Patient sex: F
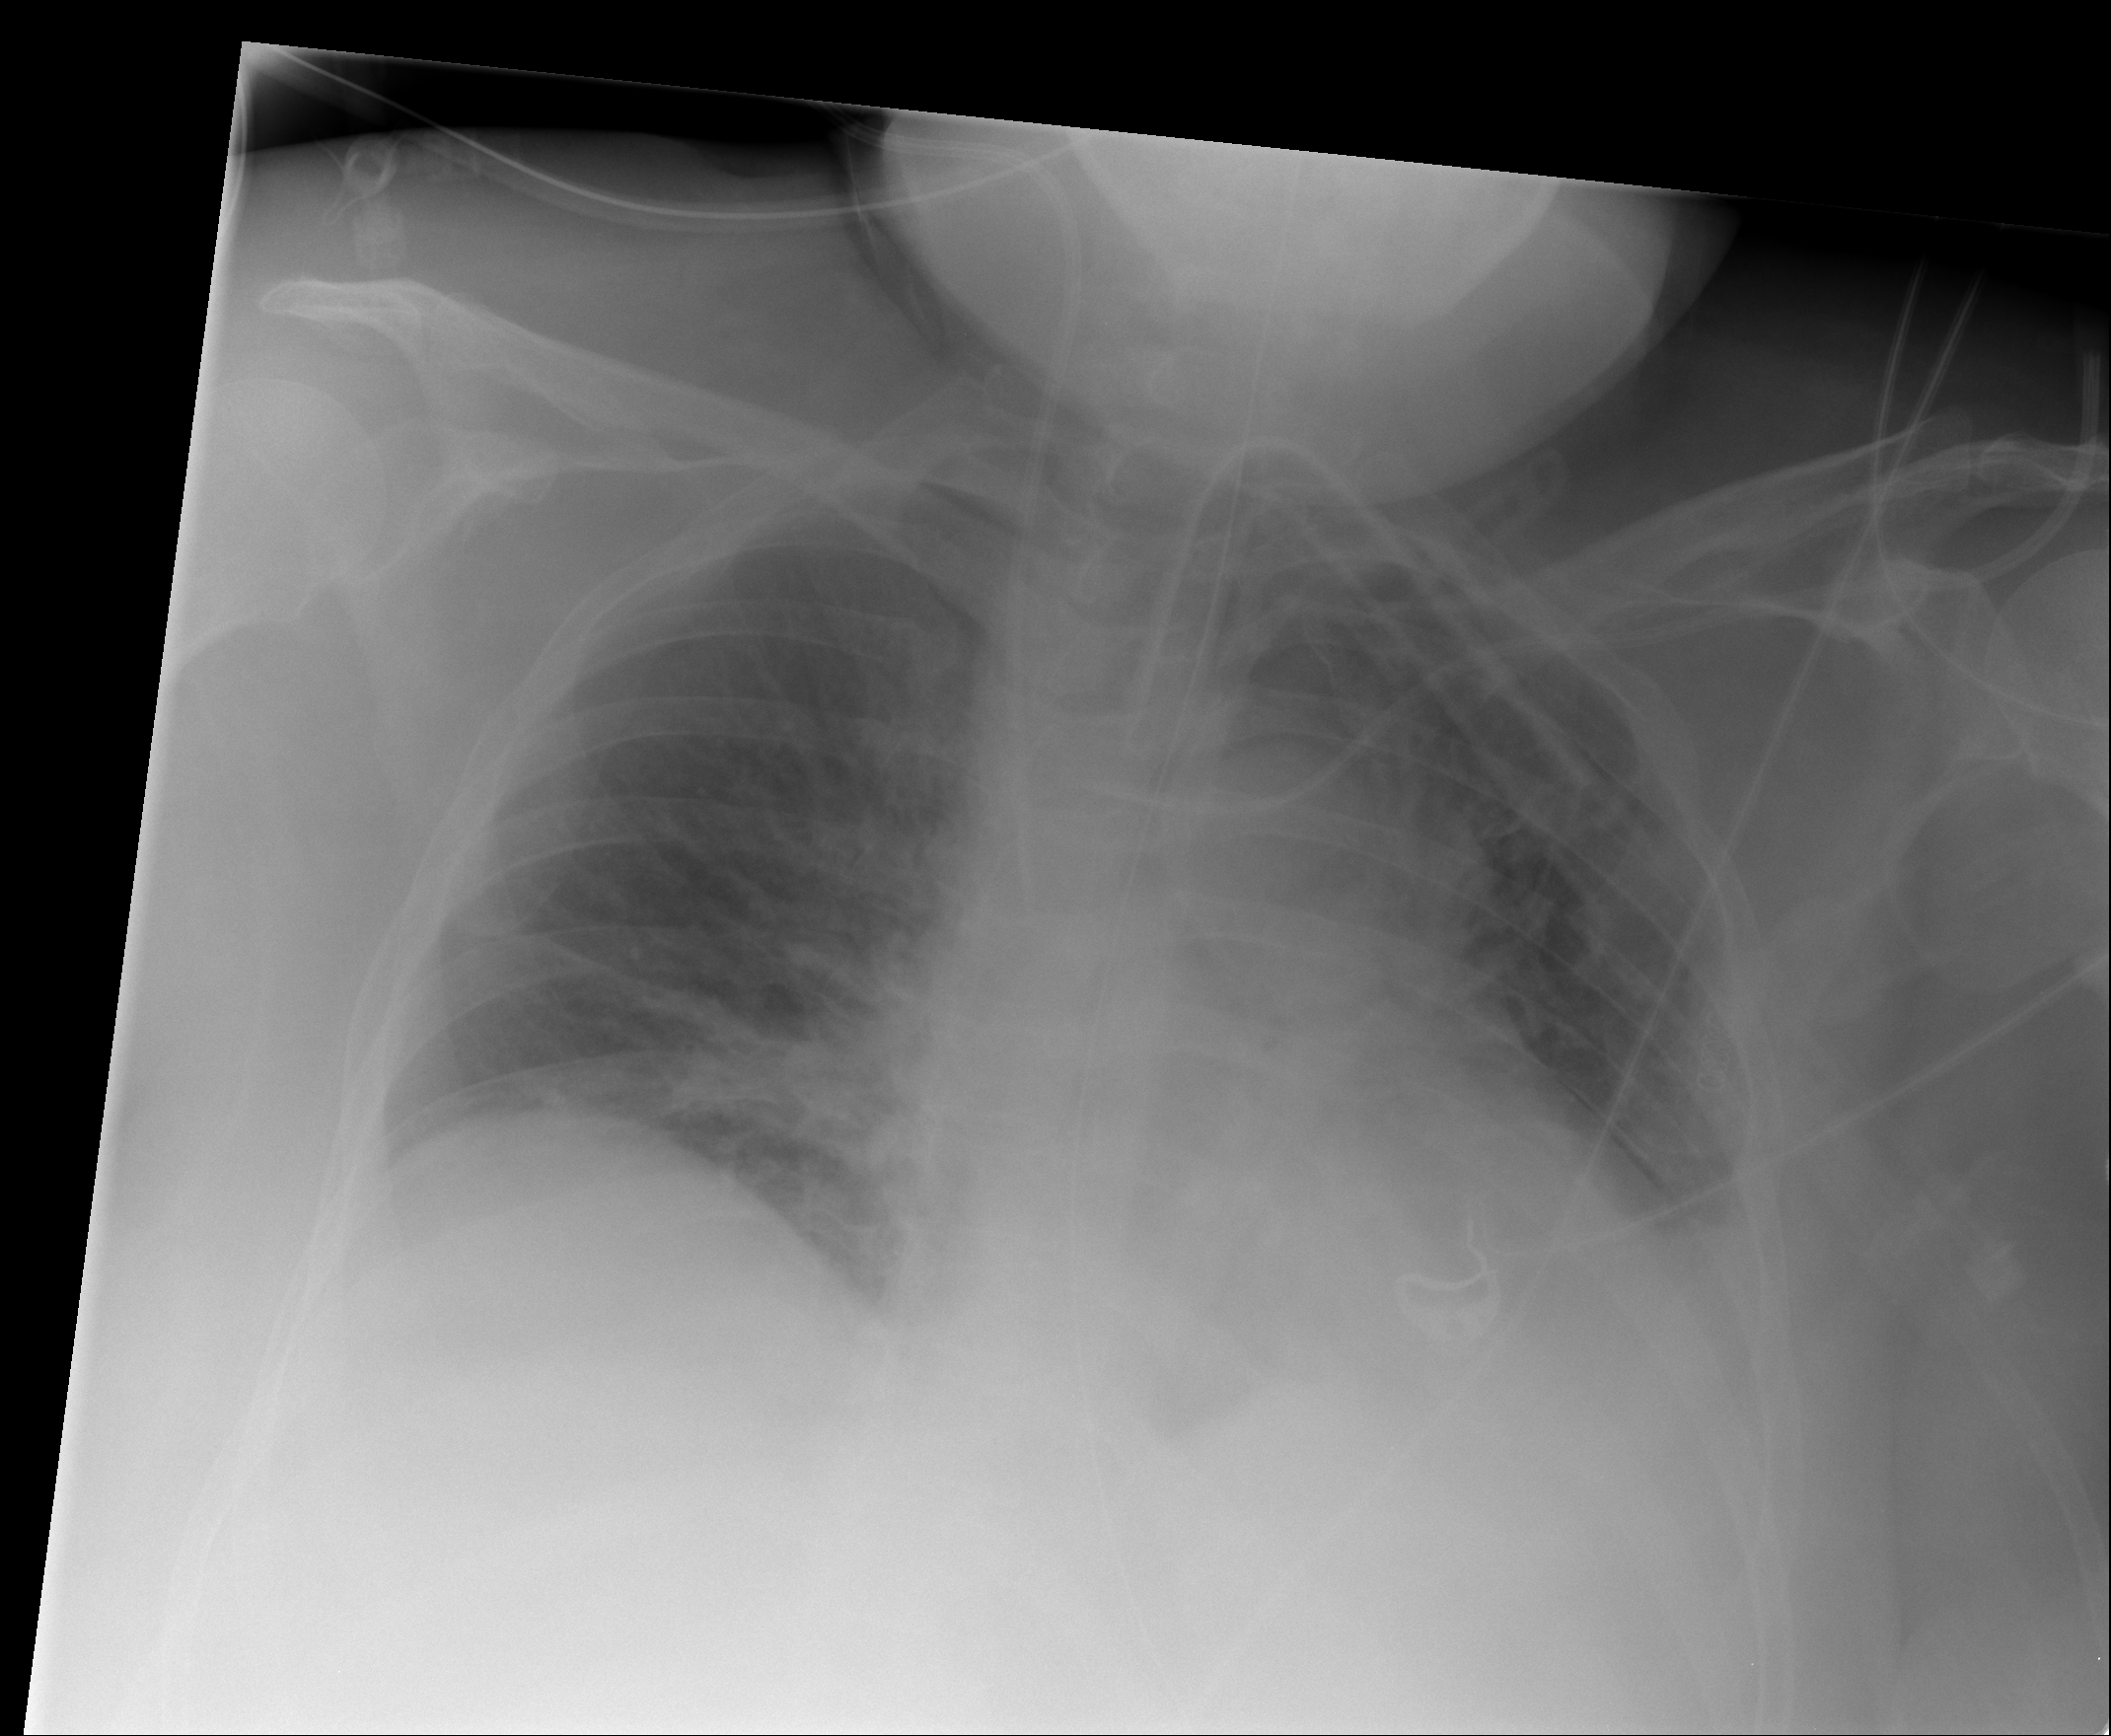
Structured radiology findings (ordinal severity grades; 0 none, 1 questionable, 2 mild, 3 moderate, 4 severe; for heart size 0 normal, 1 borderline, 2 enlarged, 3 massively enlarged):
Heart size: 2
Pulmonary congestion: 3
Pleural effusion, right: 2
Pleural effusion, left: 2
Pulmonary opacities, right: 2
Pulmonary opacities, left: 0
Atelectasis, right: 0
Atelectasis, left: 2